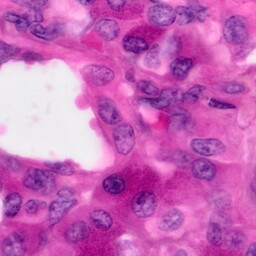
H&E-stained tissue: Pancreatic